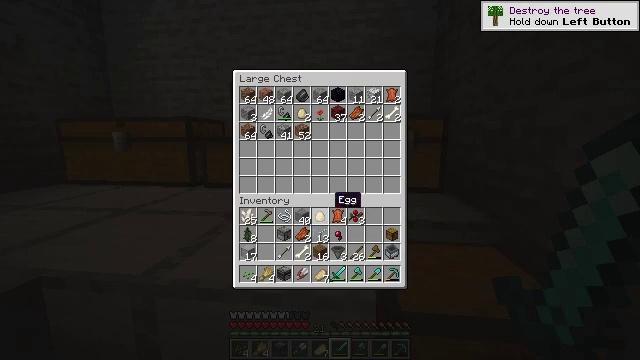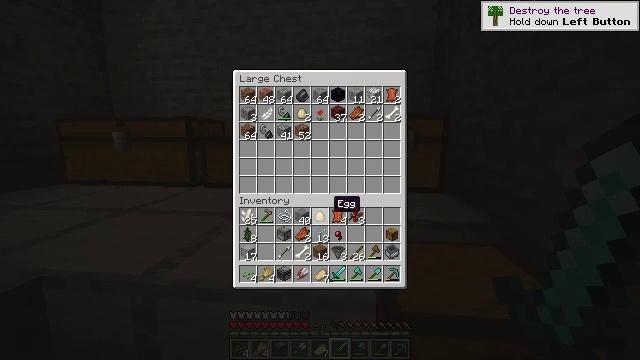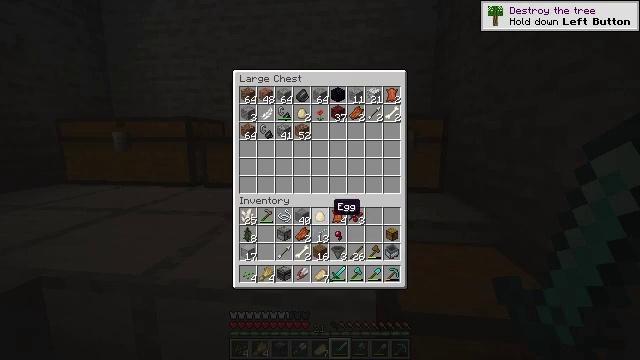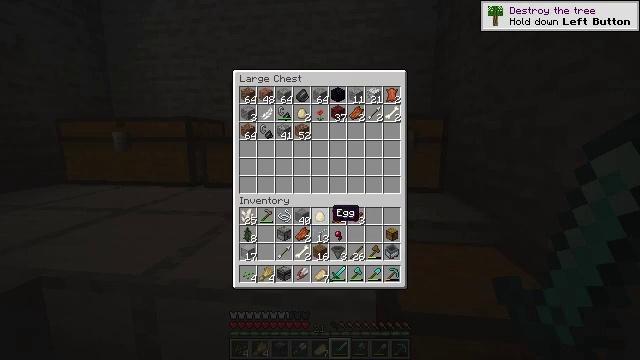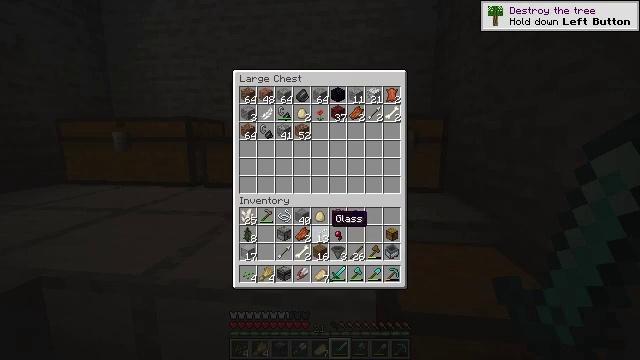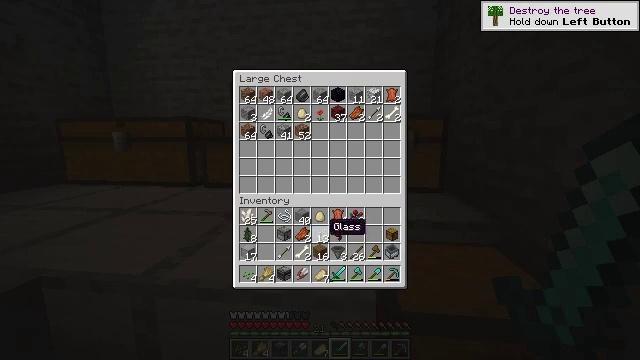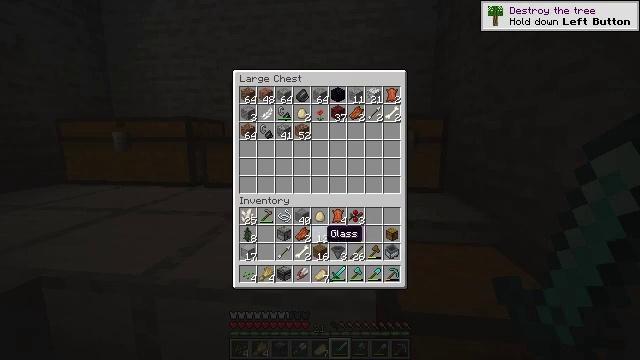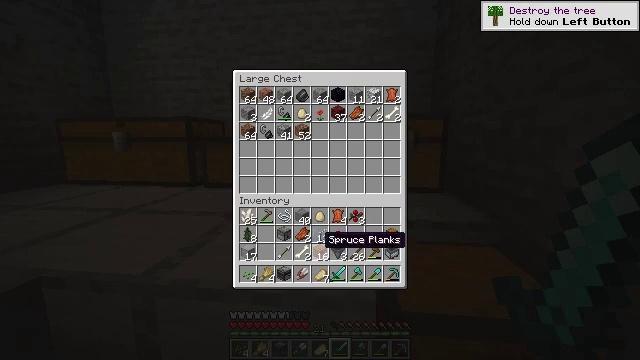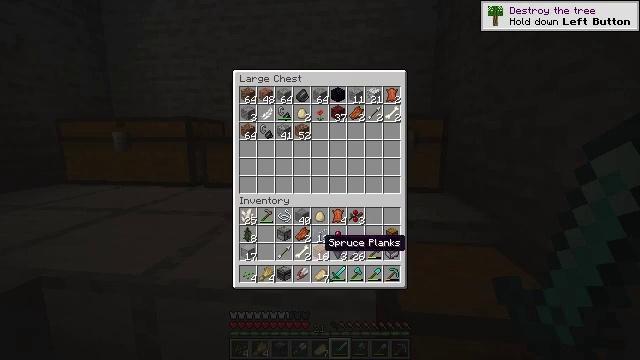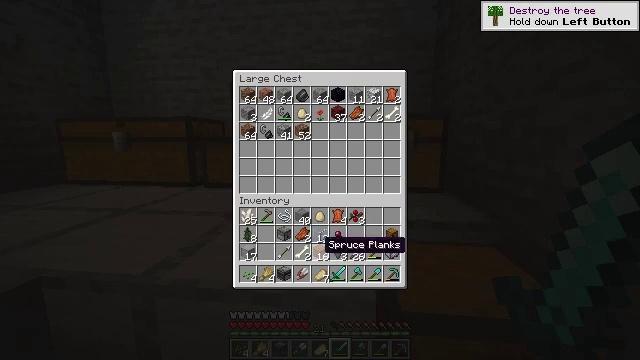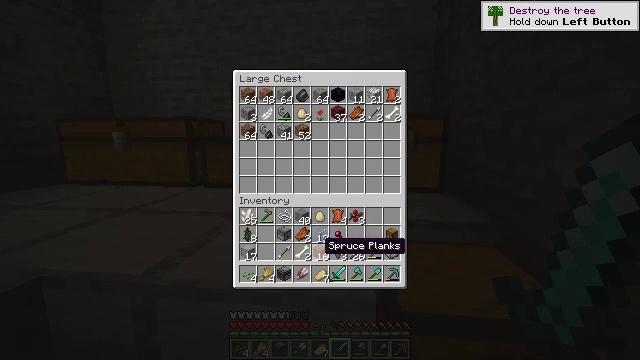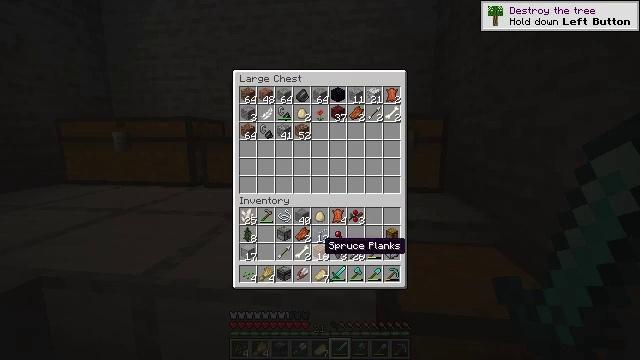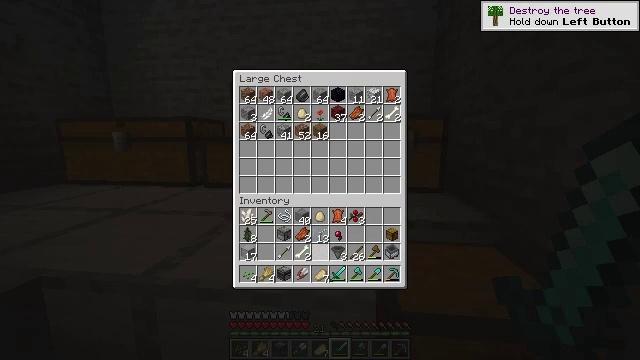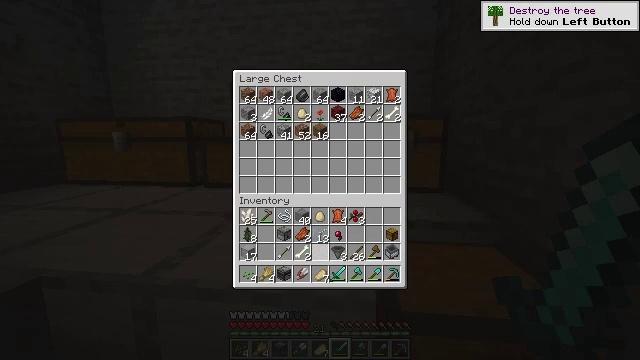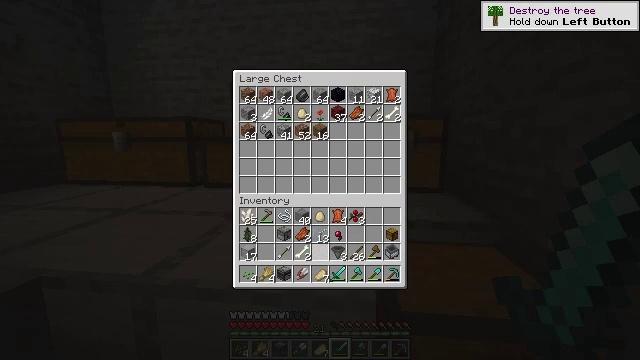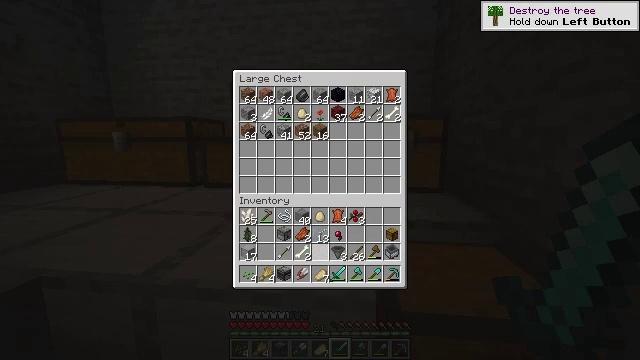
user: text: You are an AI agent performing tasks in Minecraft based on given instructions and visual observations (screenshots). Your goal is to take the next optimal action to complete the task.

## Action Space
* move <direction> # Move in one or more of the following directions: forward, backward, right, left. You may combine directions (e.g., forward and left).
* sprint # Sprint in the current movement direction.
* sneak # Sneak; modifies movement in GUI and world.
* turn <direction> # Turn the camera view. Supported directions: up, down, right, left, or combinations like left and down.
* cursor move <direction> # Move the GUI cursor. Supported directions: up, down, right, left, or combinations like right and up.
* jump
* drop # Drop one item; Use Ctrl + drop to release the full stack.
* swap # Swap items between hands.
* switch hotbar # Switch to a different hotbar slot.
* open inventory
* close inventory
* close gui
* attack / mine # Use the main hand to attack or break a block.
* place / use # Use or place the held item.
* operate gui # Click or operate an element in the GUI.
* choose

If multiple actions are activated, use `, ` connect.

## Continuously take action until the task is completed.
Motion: motion action
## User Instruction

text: craft item air
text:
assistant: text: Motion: sneak
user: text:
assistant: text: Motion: sneak
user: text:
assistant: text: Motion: sneak
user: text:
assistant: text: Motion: sneak
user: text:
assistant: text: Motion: sneak, turn down
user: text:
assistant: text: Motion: sneak, turn down
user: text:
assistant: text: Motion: sneak
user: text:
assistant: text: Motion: sneak
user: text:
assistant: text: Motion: sneak
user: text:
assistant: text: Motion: sneak
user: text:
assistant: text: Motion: sneak
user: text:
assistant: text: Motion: sneak, attack / mine
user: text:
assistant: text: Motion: sneak, attack / mine
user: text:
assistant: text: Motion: sneak, attack / mine
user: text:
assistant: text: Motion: sneak
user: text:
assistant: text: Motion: sneak
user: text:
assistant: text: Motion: sneak
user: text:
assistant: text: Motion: sneak
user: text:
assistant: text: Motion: sneak
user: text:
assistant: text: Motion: sneak
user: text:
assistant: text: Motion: sneak
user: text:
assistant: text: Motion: sneak
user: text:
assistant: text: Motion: sneak
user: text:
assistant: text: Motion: sneak, turn up
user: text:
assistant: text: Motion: sneak, turn up
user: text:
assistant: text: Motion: sneak, turn up
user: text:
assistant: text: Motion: sneak, turn up
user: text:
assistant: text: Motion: sneak
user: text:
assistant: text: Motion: sneak
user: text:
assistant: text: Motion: sneak